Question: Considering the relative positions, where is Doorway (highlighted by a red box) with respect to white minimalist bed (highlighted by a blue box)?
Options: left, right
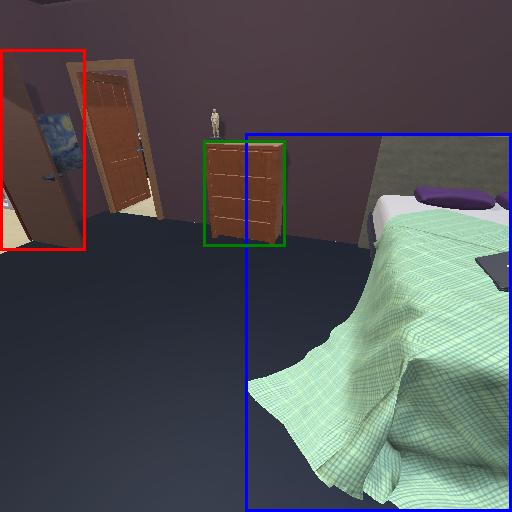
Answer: left